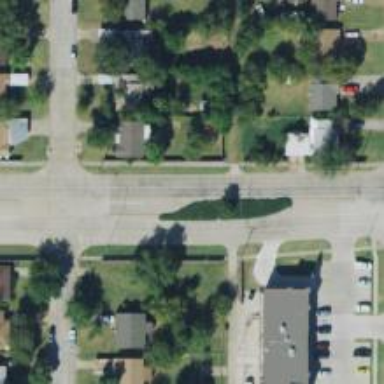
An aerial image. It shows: Alley classified as service road.